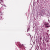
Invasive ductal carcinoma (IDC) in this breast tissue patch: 1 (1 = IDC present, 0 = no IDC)